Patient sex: M
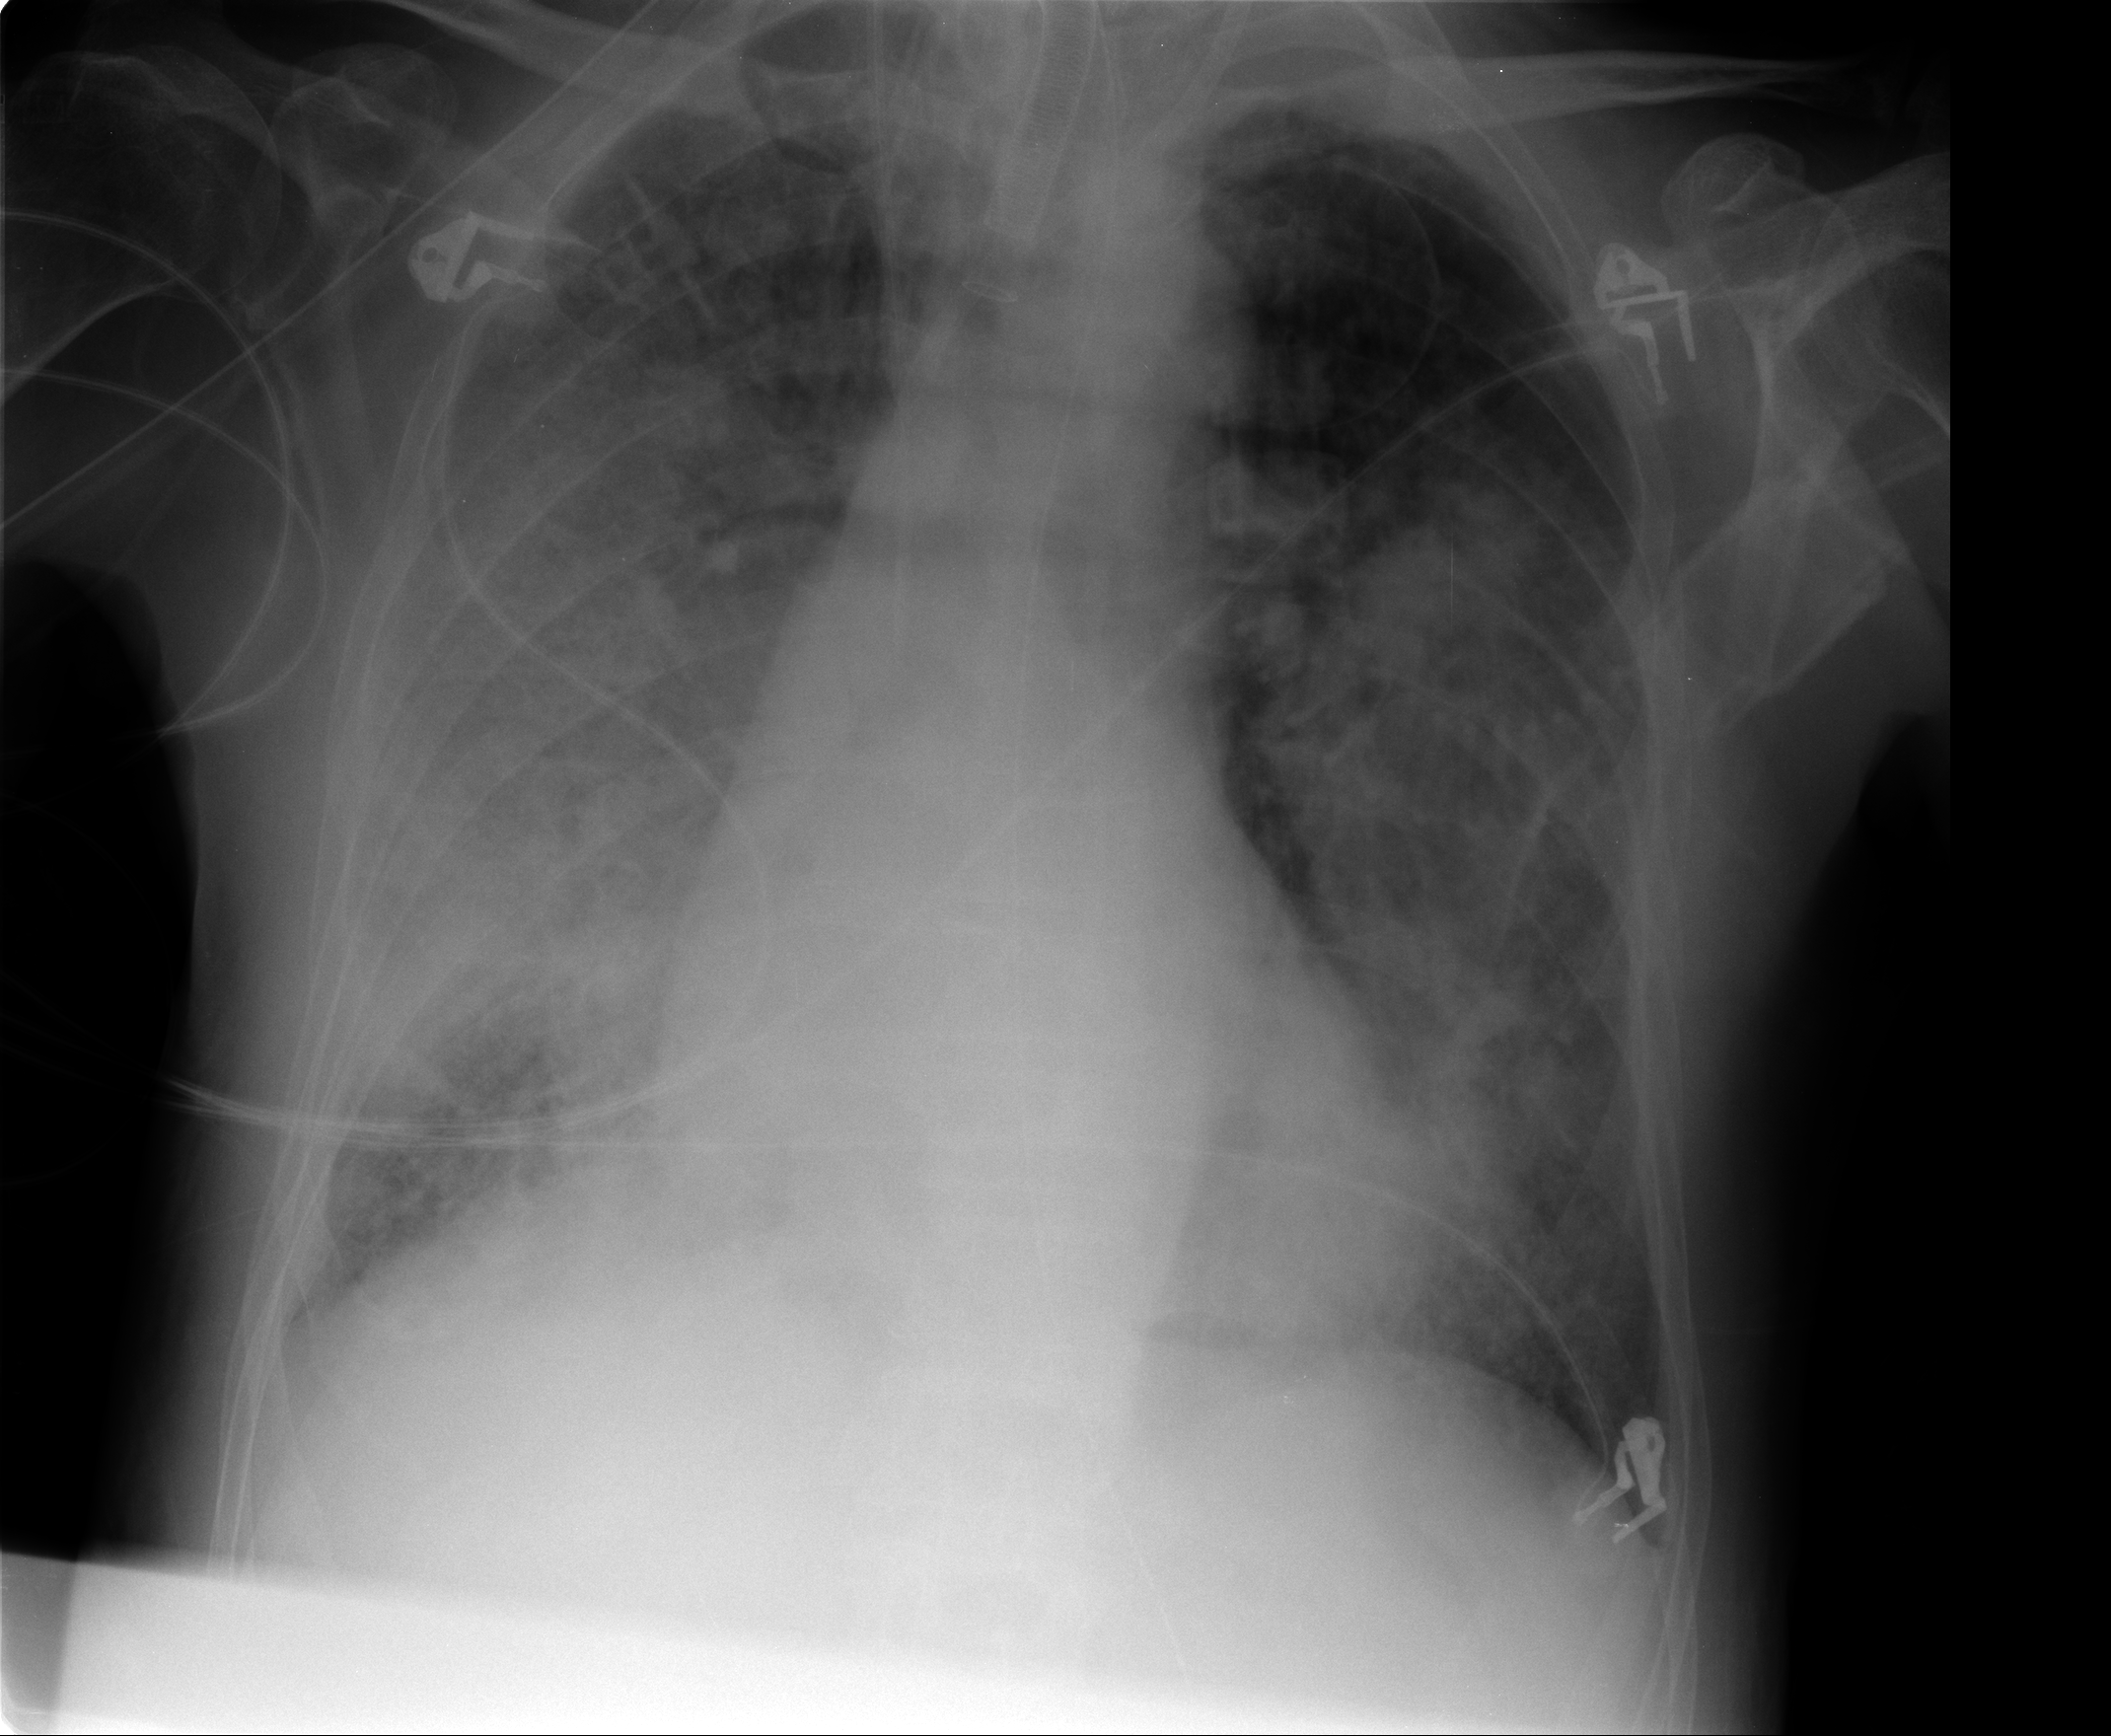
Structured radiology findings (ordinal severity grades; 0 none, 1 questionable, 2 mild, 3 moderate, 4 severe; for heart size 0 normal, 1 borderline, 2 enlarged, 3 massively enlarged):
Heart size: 0
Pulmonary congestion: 2
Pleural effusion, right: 1
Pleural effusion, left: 0
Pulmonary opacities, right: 4
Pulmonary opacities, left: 3
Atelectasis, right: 2
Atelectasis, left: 0